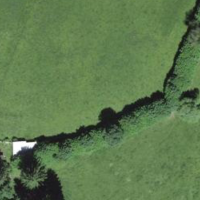
EUNIS habitat code: 24
Species observed at this site:
Prunus spinosa